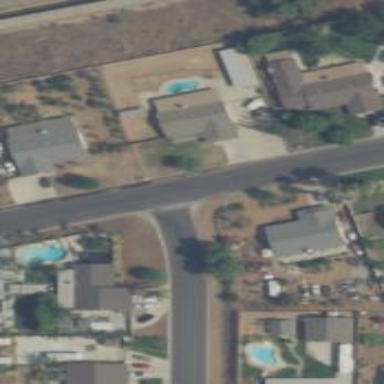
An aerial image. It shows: Residential road.